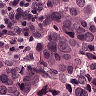
Metastatic tissue present: yes